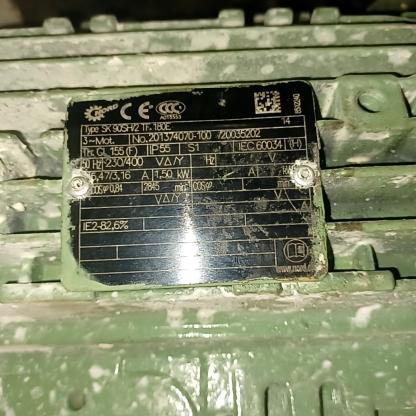
Klasa: tabliczka-znamionowa